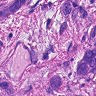
Metastatic tissue present: yes